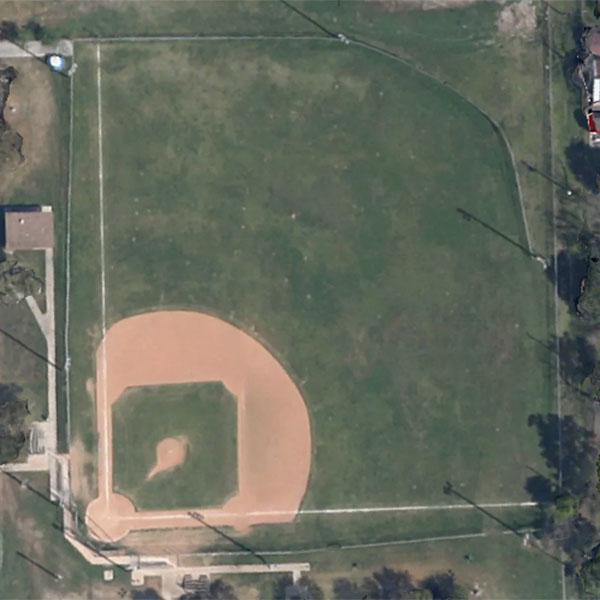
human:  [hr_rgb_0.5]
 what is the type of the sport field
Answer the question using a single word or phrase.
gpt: baseball diamond